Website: bh-photo
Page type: customer-info-address
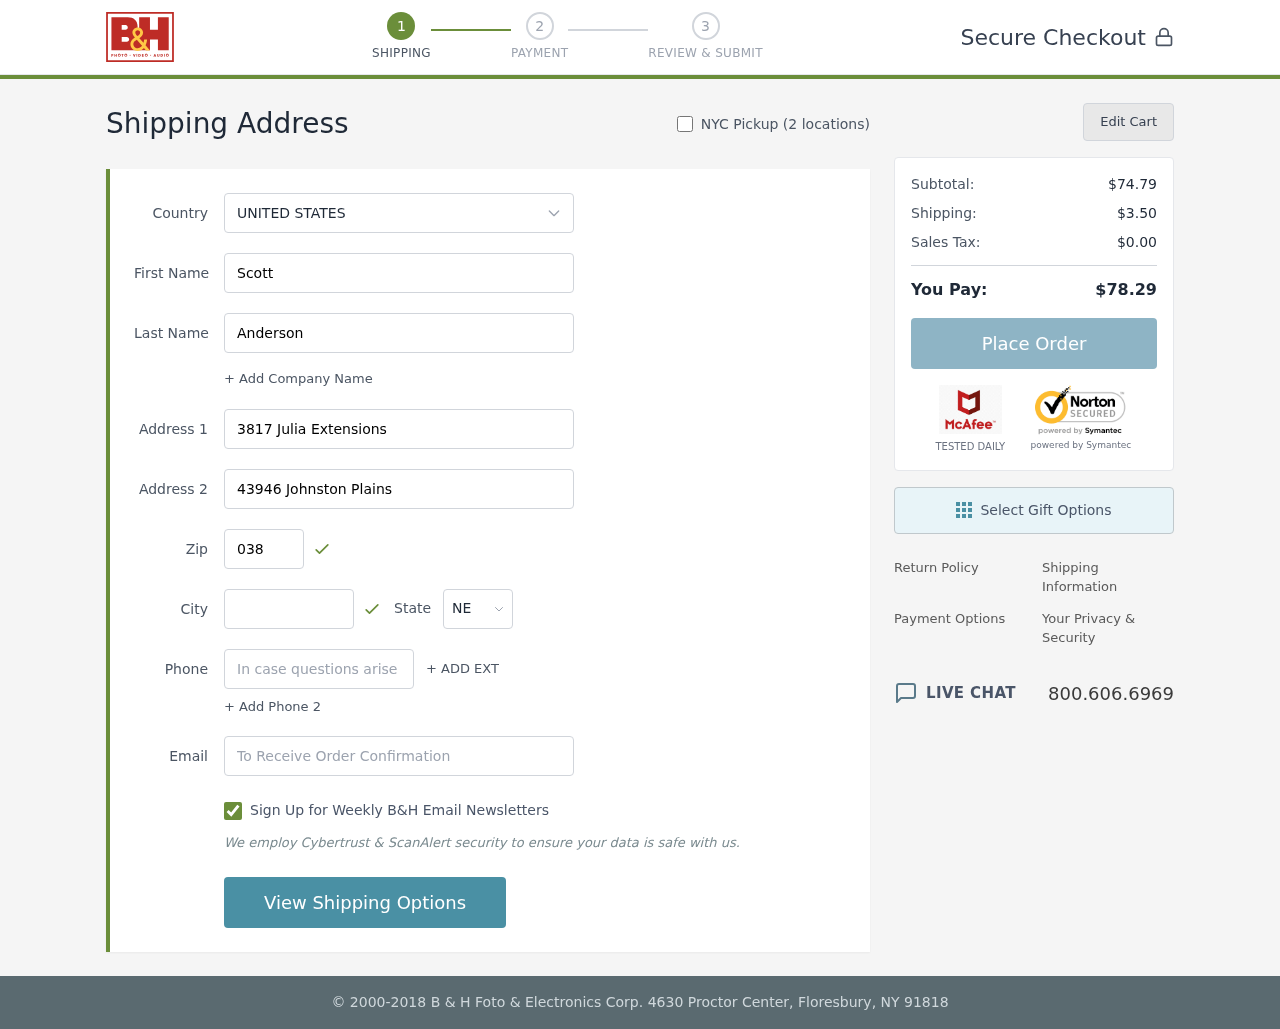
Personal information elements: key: PII_CITY
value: Mitchellberg
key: PII_COUNTRY
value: United States
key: PII_EMAIL
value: sanderson@gmail.com
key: PII_FIRSTNAME
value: Scott
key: PII_LASTNAME
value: Anderson
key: PII_PHONE
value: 9122399687
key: PII_POSTCODE
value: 03848
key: PII_STATE_ABBR
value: NE
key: PII_STREET
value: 3817 Julia Extensions
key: PII_STREET2
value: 43946 Johnston Plains
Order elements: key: ORDER_SUBTOTAL
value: $74.79
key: ORDER_SHIPPING_COST
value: $3.50
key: ORDER_TAX
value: $0.00
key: ORDER_TOTAL
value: $78.29